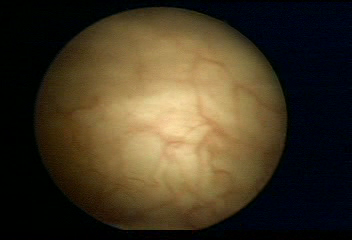
Modality: WLC
Class: Normal mucosa
Bladder cancer association: No